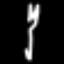
Label: fork